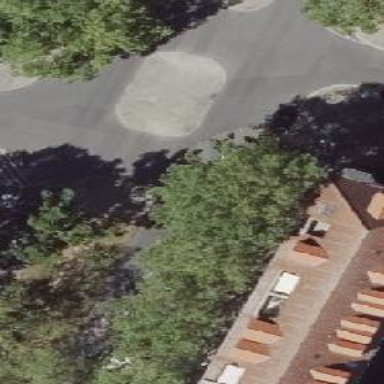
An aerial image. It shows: Tertiary road with asphalt surface. There is parking lane on the right side.